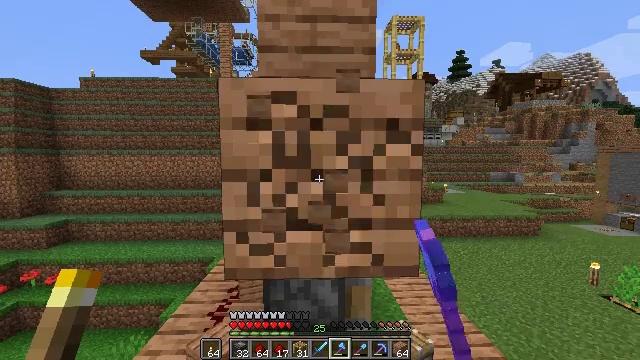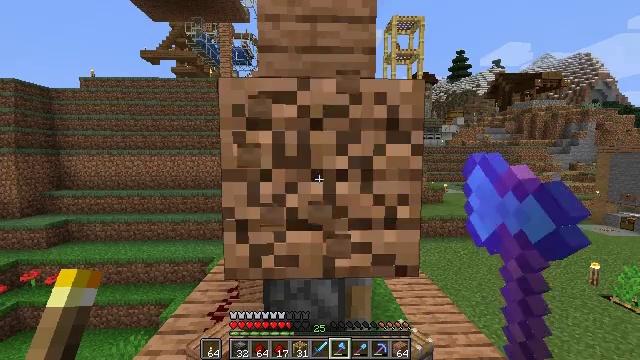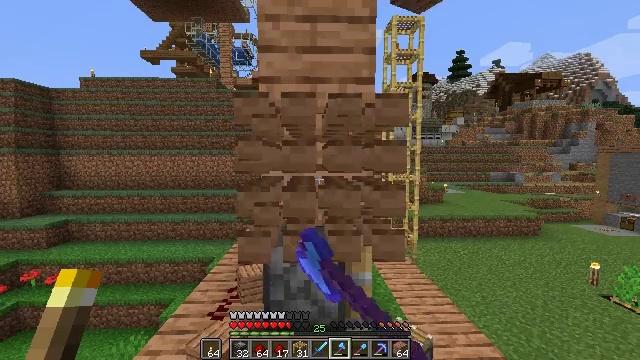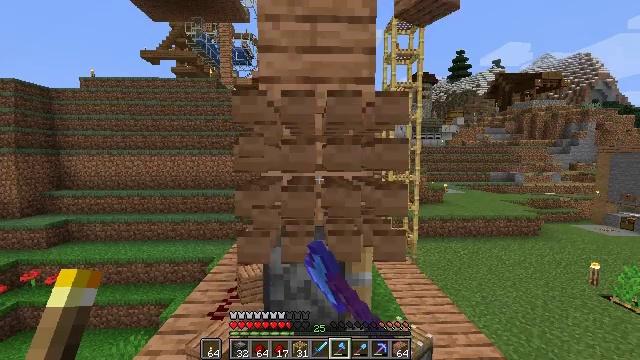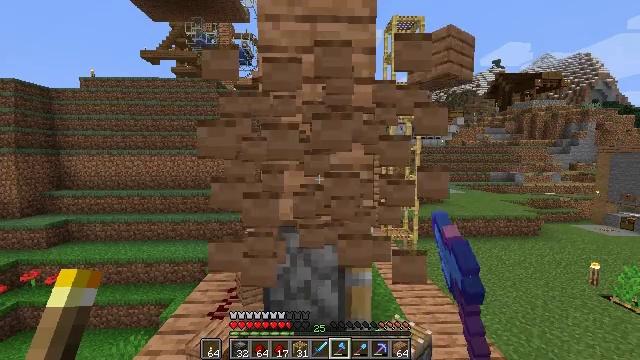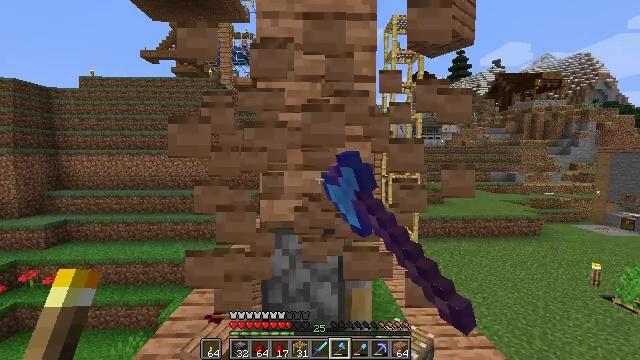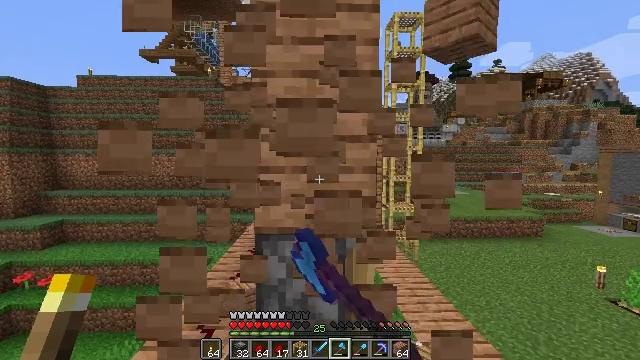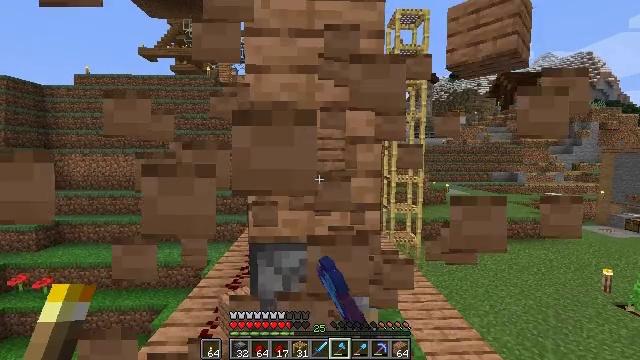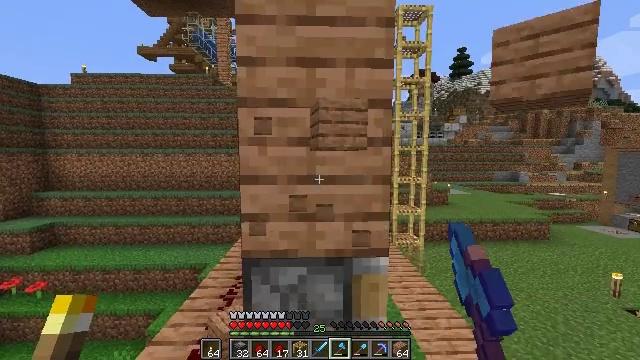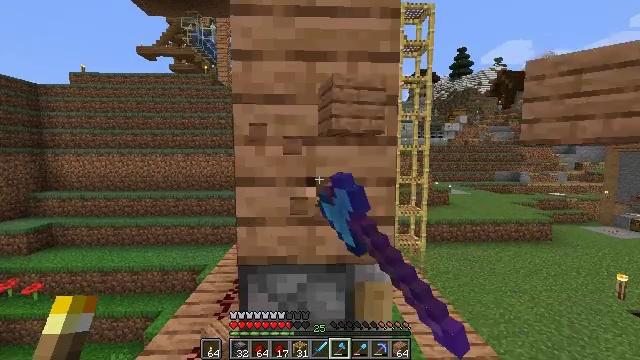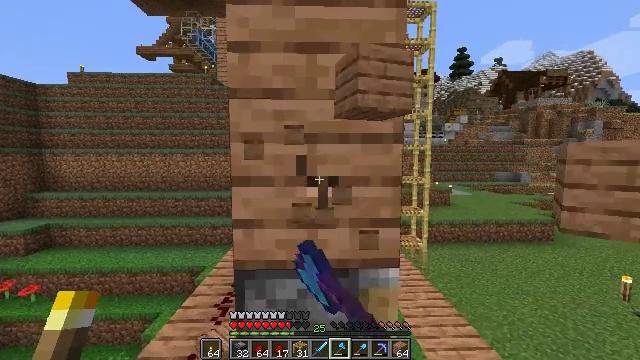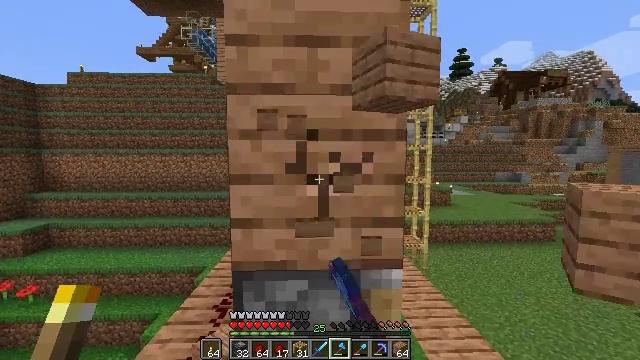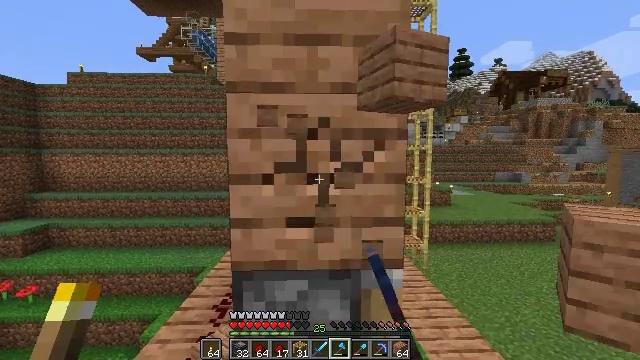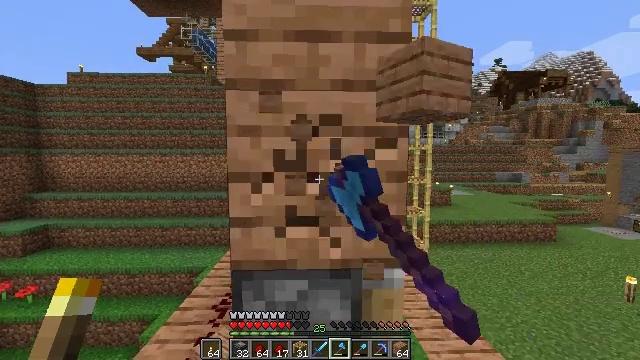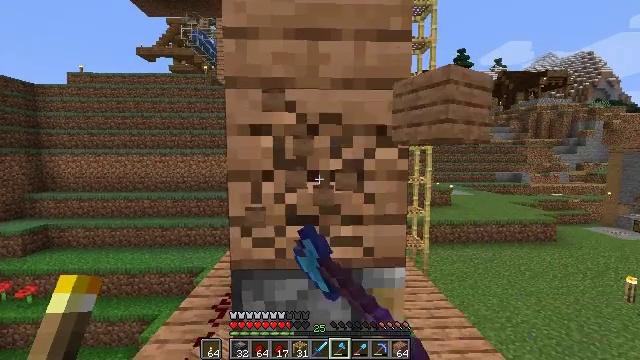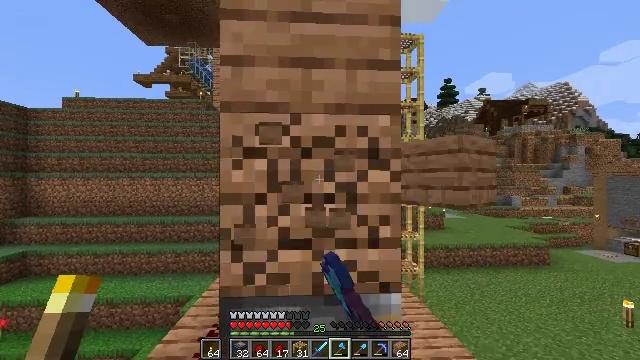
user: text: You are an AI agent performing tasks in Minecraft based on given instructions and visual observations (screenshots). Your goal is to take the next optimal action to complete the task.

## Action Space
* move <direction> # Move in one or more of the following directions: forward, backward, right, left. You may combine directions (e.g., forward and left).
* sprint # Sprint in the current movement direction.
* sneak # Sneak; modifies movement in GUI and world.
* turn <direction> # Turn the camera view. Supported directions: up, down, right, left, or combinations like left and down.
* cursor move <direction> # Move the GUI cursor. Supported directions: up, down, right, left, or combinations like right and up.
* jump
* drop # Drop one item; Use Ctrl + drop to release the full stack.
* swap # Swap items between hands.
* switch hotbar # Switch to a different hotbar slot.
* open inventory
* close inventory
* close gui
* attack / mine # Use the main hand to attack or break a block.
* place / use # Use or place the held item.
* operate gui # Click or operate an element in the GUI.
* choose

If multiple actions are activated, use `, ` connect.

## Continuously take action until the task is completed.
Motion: motion action
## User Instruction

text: Gather jungle planks for building.
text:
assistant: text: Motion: attack / mine
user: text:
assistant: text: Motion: attack / mine
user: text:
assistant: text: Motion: attack / mine
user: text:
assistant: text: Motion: attack / mine
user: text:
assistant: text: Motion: move forward, attack / mine
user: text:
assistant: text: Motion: move forward, attack / mine
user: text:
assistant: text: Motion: move forward, attack / mine
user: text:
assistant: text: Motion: move forward, attack / mine
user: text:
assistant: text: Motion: attack / mine
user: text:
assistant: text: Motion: attack / mine
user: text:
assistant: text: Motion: attack / mine
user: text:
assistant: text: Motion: attack / mine
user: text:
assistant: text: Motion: attack / mine
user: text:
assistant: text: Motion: attack / mine
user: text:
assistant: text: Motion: turn right and up, attack / mine
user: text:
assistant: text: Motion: turn up, attack / mine
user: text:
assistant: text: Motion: turn up, attack / mine
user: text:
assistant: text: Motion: turn up, attack / mine
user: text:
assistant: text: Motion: turn up, attack / mine
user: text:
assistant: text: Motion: attack / mine
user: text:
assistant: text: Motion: attack / mine
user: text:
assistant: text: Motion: attack / mine
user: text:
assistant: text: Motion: attack / mine
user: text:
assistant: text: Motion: attack / mine
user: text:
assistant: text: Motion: attack / mine
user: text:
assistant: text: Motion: attack / mine
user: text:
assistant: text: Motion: attack / mine
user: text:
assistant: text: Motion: attack / mine
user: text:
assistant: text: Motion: attack / mine
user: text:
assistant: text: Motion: attack / mine